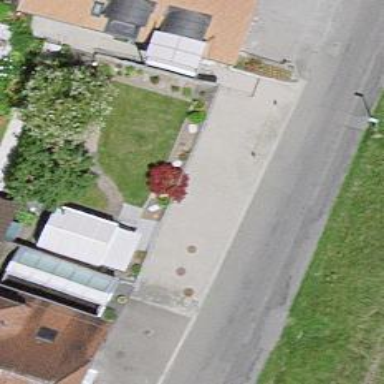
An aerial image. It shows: Group of garages.